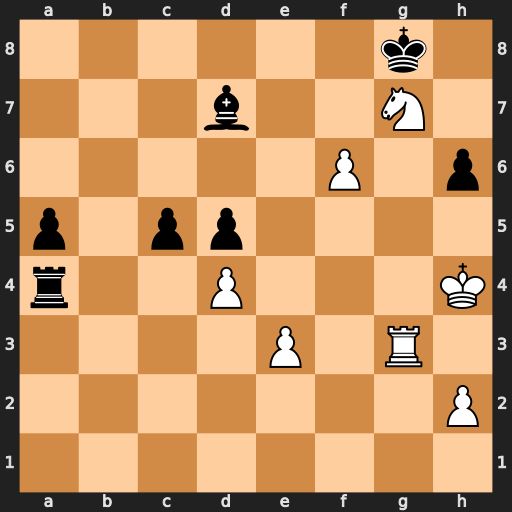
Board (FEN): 6k1/3b2N1/5P1p/p1pp4/r2P3K/4P1R1/7P/8
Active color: w
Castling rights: -
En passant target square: -
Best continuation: Ne6+ Kf7 Nxc5